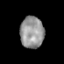
Tissue: prostate
Cell type: Myeloid cells
Senescence score: 0.3215
Nuclear area (px): 740
Mean DAPI intensity: 148.988